Question: I use a list-style-image for li items , and a single-line text.

But it looks bad, so I want to vertically align the text to the middle of the image.
I should use vertical-align: middle , right ? But it didn't work for me.
'''
<html>
<head>
<title> This is an demo </title>
<style>
body {
background-color: #464443;
color: white;
}
ul {
list-style-image: url('bg.png');
}
li {
vertical-align: middle;
}
</style>
</head>
<body>
<ul>
<li>abc</li>
<li>abc</li>
<li>abc</li>
<li>abc</li>
</ul>
</body>
</html>
'''
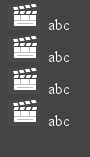
Answer: A satisfactory way to do this (imo) is to not use list-style-image, instead using the background property to set the "bullet" (note I substituted my own placeholder image since I just copied/pasted from a fiddle). Your padding and other dimensions will vary depending on the size of the "bullet" image.
Here's the fiddle: <URL>
'''
body {
background-color: #464443;
color: white;
}
ul {
list-style: none;
padding: 0;
margin: 0;
}
li {
background: url('http://lorempixel.com/output/technics-q-c-32-32-1.jpg') no-repeat;
line-height: 32px;
vertical-align: middle;
padding-left: 40px;
}
'''